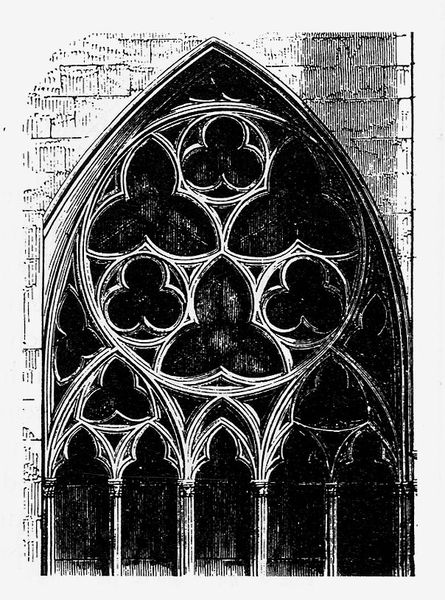
Titel: Kathedrale, York/Yorkshire
Standort: (GB Yorkshire) (EU - GB - Yorkshire)
Schlagwörter: blätter, dunkel, gott, weiß, fenster, glas, schwarz, säule, säulen, zeichnung, blüten, rose, muster, wand, rahmen, stein, steine, kirche, gotik, kreis, ranken, bogen, mauer, ziegel, rand, striche, bögen, tusche, mauerwerk, pfarrer, stäbe, gotisch, rosette, spitzbogen, mittelalter, priester, konstruktion, mönch, durchbrochen, masswerk, strebepfeiler, kirchenfenster, dreipass, lanzette, fischblase, konsturktion